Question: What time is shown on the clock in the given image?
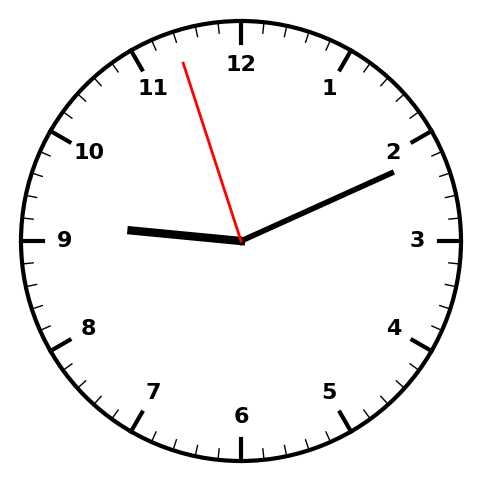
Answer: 09:10:57